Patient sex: M
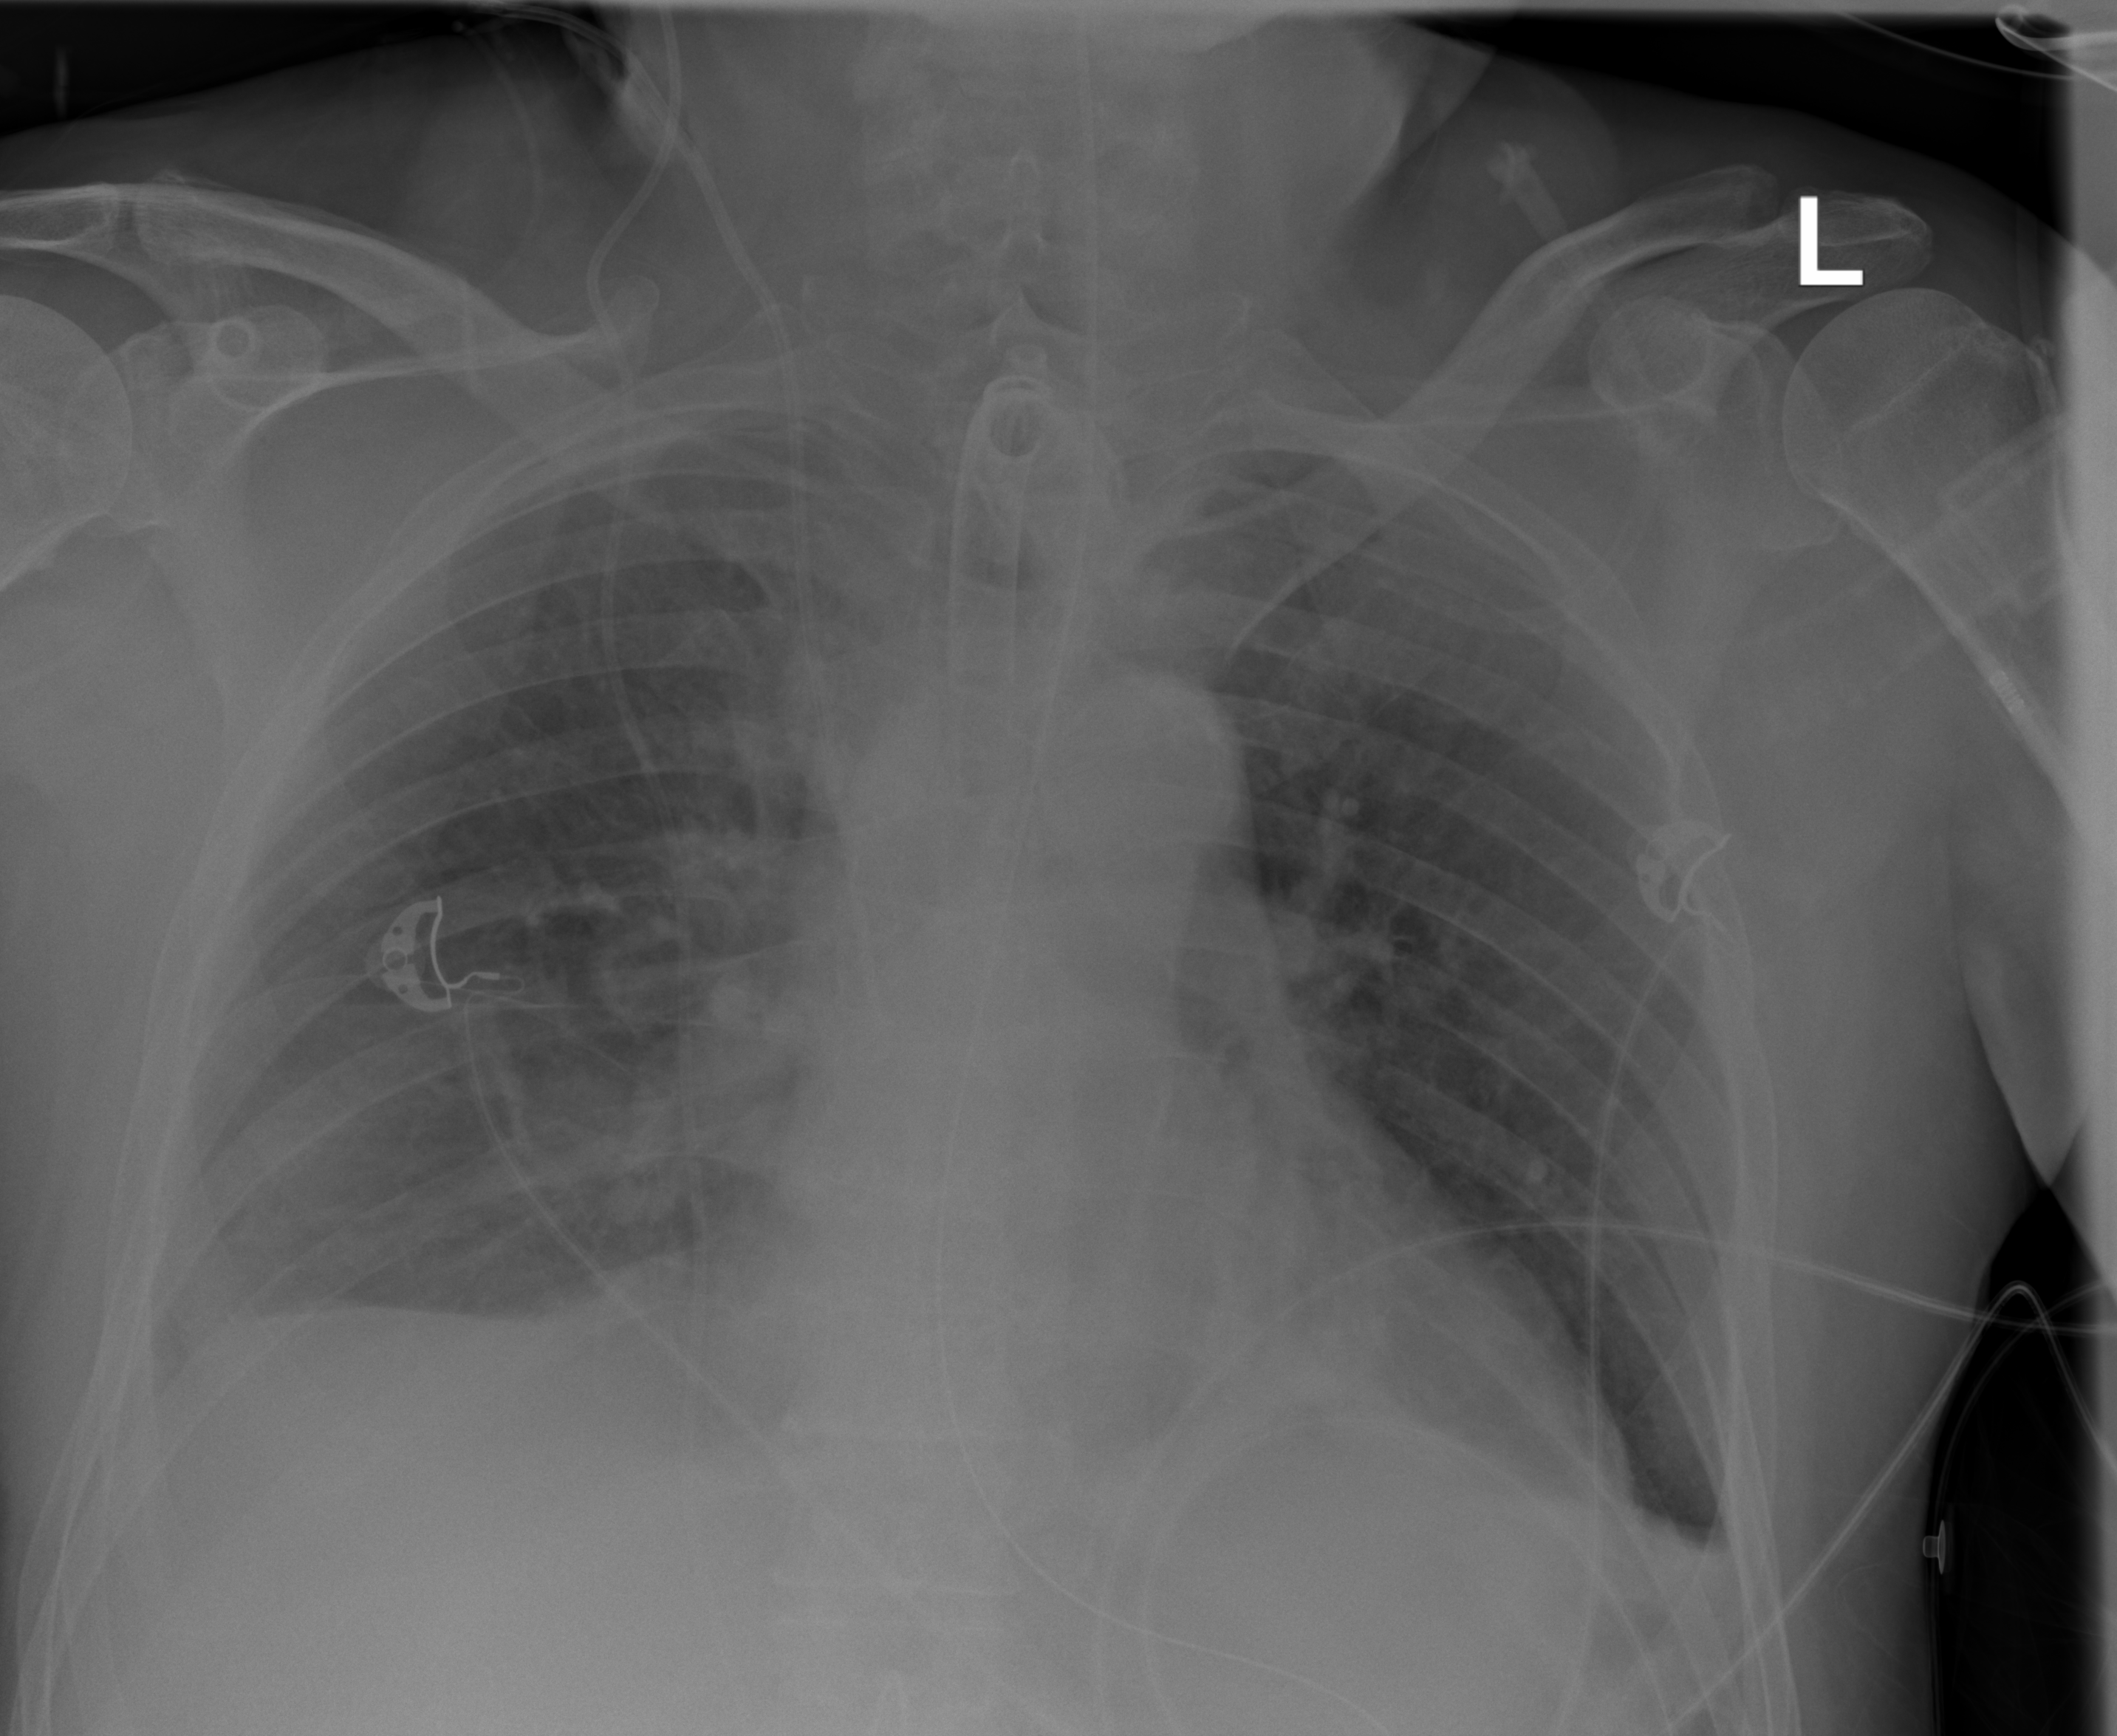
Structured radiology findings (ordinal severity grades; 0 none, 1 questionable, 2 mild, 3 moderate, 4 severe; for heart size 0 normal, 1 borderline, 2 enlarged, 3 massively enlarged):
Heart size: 2
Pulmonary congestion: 0
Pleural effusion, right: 2
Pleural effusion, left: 2
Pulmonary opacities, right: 0
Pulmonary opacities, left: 0
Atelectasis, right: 2
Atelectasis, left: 2